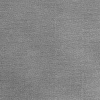
Atmospheric dust classification: dusty